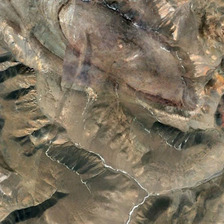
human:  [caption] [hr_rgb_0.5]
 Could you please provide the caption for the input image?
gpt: it is a piece of mountain .

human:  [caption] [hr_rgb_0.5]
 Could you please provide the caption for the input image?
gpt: it is a piece of mountain .

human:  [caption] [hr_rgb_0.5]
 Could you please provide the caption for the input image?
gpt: it is a piece of mountain .

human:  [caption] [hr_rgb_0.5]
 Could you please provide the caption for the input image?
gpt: it is a piece of mountain .

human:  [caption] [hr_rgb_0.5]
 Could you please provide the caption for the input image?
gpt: it is a piece of mountain .